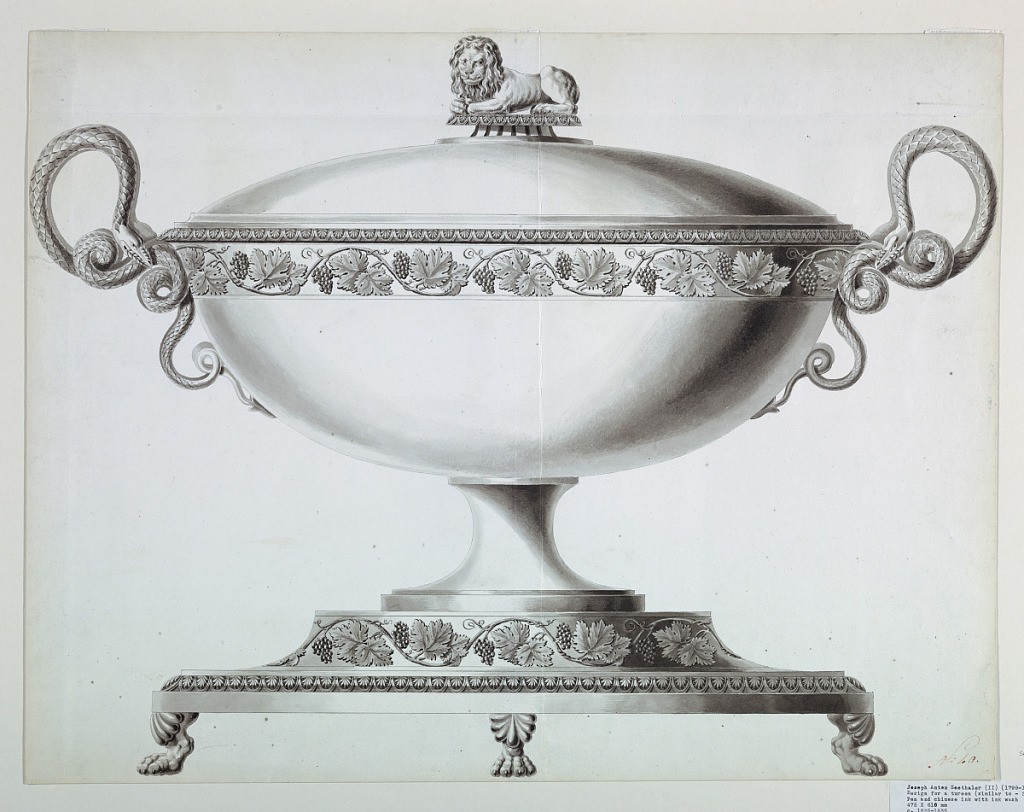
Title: Design for a Tureen
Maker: Joseph Anton Seethaler II, German, 1799–1868
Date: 1825–1835
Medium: Pen and ink, brush and wash on paper
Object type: Drawing
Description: The vessel is banded with a grapevine meader. The finial is in the form of a crouching lion, and coiled snakes form the handles. The base rests on paw feet and is encircled with a similar grapevine meander band. Lower right (in red ink): "No. 40."